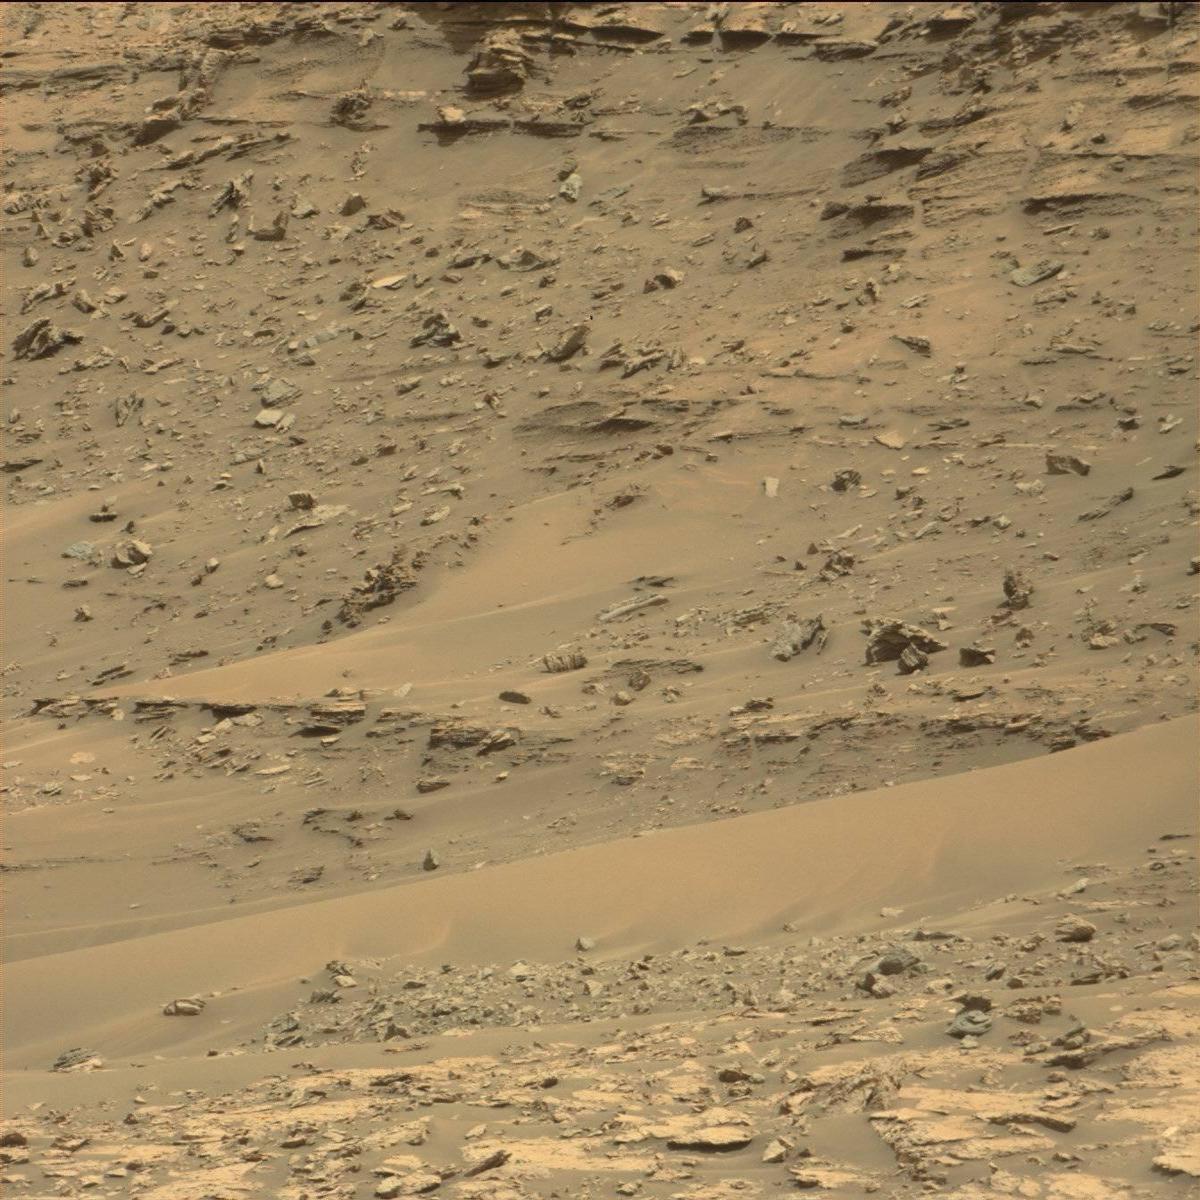
Terrain classes present: Bedrock, Sand / Soil